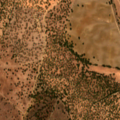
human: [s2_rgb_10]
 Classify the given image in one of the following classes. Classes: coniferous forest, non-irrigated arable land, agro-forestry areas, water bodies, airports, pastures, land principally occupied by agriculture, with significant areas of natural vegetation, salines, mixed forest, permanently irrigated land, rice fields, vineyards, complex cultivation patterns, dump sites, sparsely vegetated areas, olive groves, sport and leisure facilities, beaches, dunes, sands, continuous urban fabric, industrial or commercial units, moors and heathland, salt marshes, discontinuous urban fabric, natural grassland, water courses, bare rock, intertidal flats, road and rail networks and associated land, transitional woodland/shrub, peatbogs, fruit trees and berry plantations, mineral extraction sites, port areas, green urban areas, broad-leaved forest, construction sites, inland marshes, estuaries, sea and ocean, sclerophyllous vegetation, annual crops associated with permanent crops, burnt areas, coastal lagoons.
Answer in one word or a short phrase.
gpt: non-irrigated arable land, agro-forestry areas